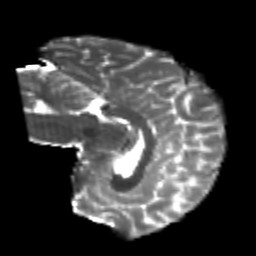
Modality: T2w
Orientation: sagittal
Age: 21
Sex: male
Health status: healthy
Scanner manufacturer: philips
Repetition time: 7.386 s
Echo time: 0.08599 s